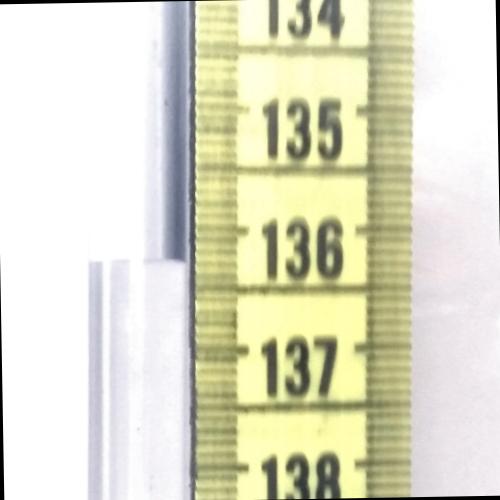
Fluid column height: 136.3 cm